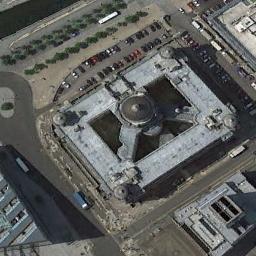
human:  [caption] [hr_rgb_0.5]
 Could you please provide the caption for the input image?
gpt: The church is next to a road with many cars .

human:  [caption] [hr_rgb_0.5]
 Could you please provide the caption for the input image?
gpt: This is a church with five bulbous buildings on its roof .

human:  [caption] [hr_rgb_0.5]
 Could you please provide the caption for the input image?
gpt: The ring church with a circular pointed tower and a parking lot is in front of the church .

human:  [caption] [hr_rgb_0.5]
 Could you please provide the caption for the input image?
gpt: A cathedral with a gray roof  The main house in the middle of the church has several round roofs  There are many trees and parked vehicles around the church .

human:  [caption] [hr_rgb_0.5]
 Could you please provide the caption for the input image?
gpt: A church with a light-blue top is by the roadside .